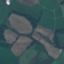
Land use / land cover: Pasture